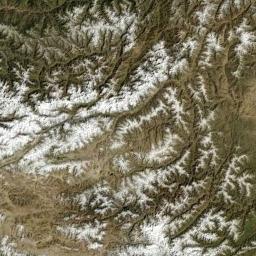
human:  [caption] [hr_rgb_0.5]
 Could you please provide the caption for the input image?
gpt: There is snow on the part of the snowberg .

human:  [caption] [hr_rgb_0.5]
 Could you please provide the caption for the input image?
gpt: The snow berg is consist of bare land and white snow .

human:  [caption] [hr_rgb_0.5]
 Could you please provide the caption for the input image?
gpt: The white snow on the snow-capped mountains is veined .

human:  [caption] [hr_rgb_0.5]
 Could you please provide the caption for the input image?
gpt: The snowberg is partly covered with snow and ice and the snowberg consist of lots of ridges and valleys .

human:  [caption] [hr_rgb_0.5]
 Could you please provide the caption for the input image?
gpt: There are some snow and bare land on the snowberg .